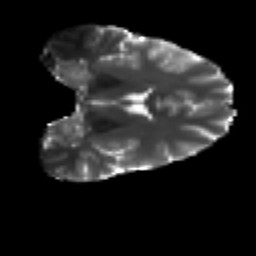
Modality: T2w
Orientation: coronal
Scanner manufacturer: ge
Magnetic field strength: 3 T
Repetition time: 7.98 s
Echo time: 0.0701 s